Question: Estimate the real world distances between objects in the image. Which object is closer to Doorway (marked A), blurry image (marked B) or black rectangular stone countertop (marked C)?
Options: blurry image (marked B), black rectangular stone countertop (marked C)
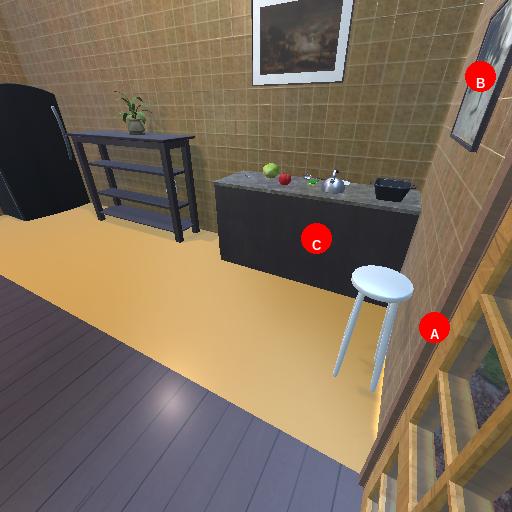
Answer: blurry image (marked B)